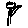
Label: flower